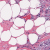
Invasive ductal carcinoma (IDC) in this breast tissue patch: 0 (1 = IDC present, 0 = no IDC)